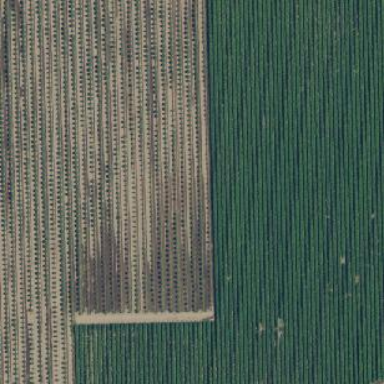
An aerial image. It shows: Almond orchard with rows of almond trees.